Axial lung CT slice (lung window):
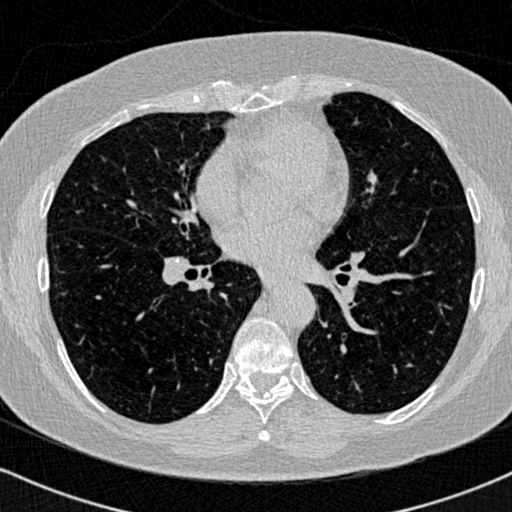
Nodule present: no